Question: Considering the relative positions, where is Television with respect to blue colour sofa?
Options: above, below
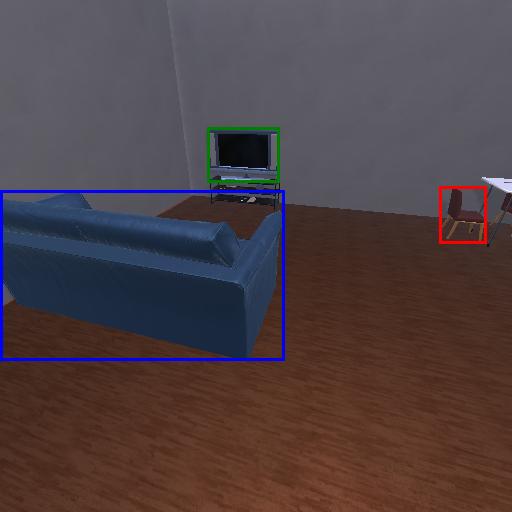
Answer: above